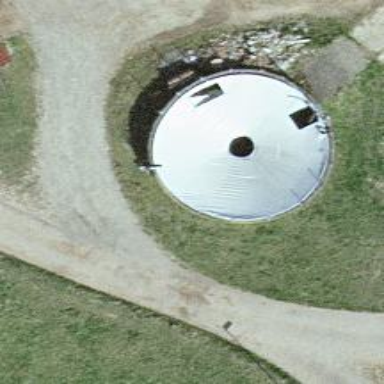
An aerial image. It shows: Storage tank which is man-made.